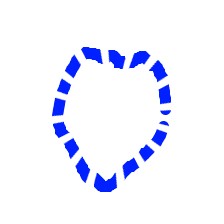
Shape: circle